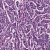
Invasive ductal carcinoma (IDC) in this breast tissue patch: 1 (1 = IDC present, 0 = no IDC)